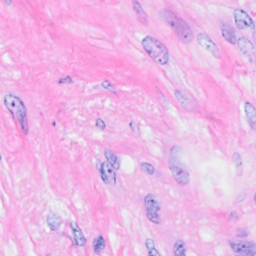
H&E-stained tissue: Breast